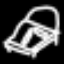
Label: bed